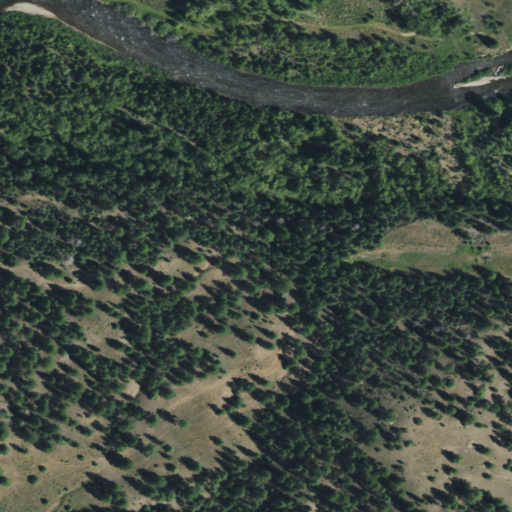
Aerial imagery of valley in Colorado named Conoboy Canyon containing evergreen forest, woody wetlands, herbaceous wetlands, shrub, open water, deciduous forest, and grassland